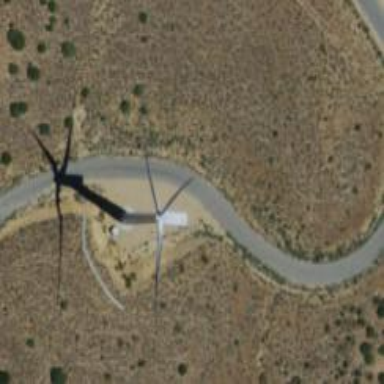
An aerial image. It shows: Wind turbine generator that utilizes wind as its source for generating electricity. It is of the horizontal axis type.